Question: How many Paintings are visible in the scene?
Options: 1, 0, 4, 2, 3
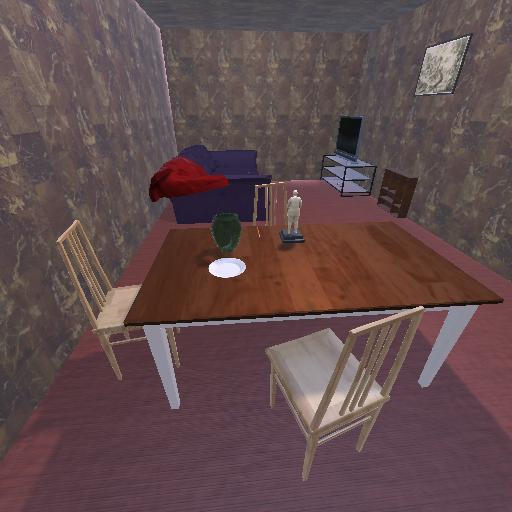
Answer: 1